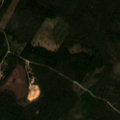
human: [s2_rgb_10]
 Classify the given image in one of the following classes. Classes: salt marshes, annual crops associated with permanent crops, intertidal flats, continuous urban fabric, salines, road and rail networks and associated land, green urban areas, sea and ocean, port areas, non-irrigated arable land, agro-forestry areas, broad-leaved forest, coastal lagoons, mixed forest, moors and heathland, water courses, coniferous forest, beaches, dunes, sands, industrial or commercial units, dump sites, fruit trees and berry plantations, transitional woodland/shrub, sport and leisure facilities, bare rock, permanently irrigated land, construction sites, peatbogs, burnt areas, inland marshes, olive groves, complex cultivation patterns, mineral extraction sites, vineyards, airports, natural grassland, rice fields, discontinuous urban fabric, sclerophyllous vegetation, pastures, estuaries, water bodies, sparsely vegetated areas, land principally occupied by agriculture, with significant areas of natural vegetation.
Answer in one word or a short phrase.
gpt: coniferous forest, mixed forest, transitional woodland/shrub, peatbogs